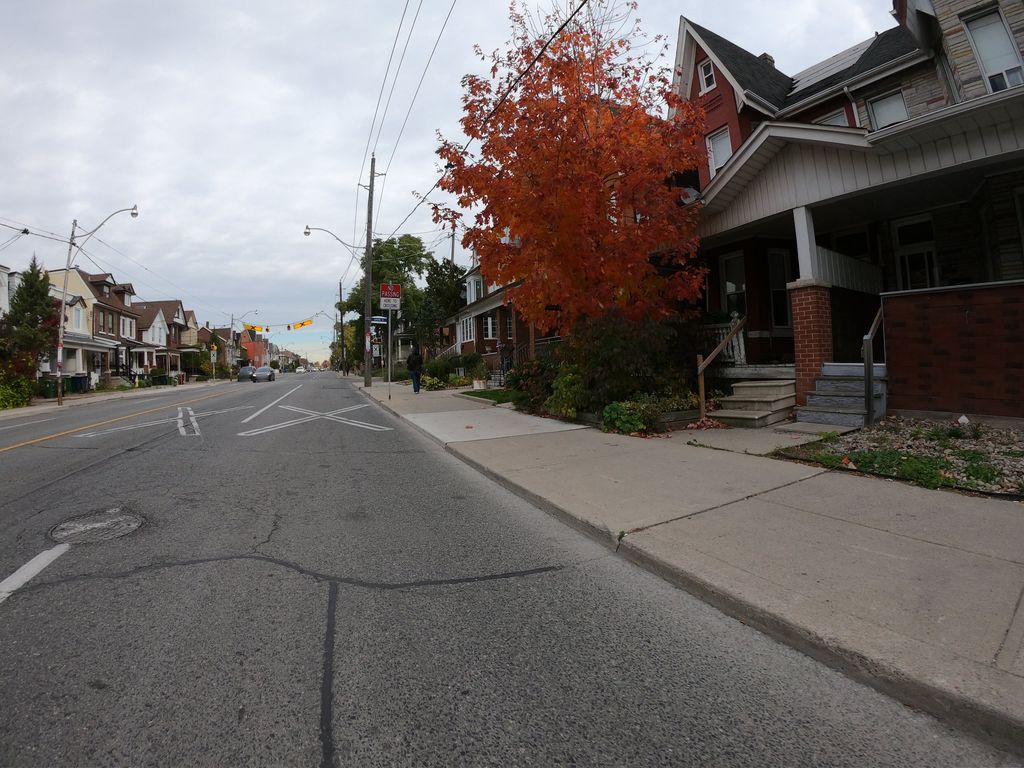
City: toronto